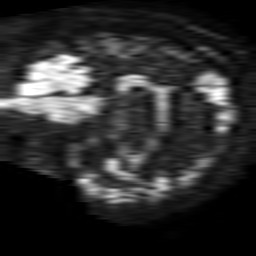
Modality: TRACE
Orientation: sagittal
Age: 77
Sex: male
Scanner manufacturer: philips
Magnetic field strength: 1.5 T
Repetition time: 3.395 s
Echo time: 0.06922 s